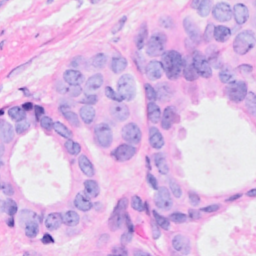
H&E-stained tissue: Breast